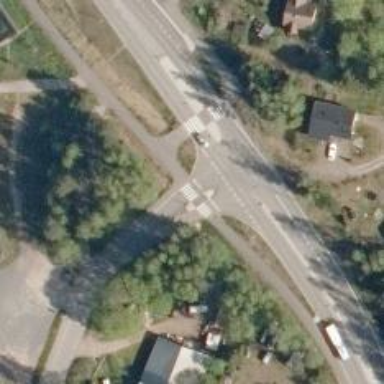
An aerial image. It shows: Island crossing on the road.